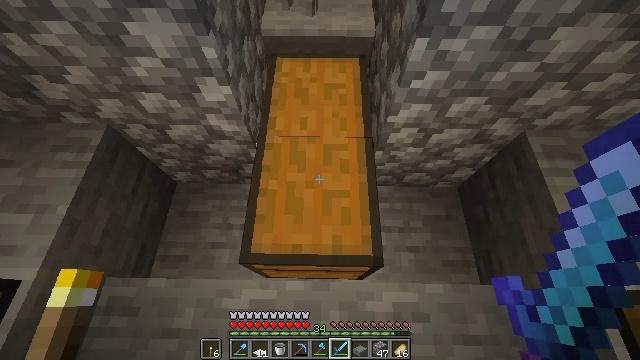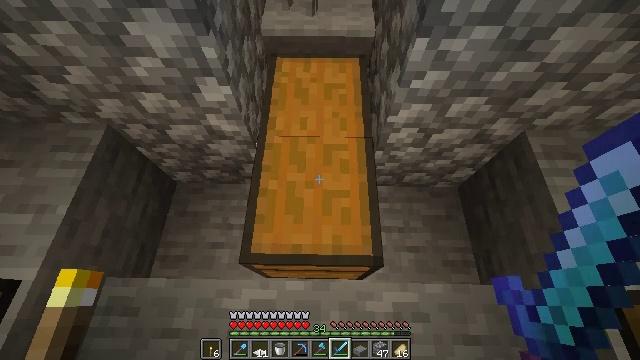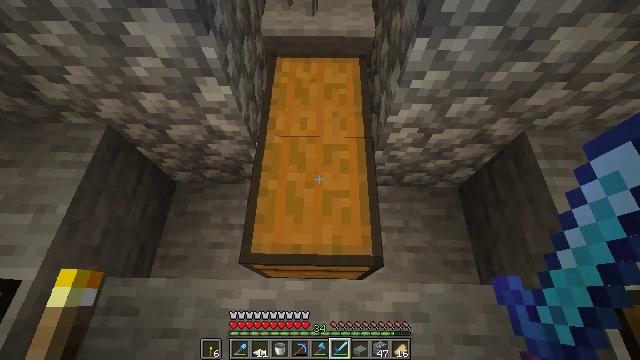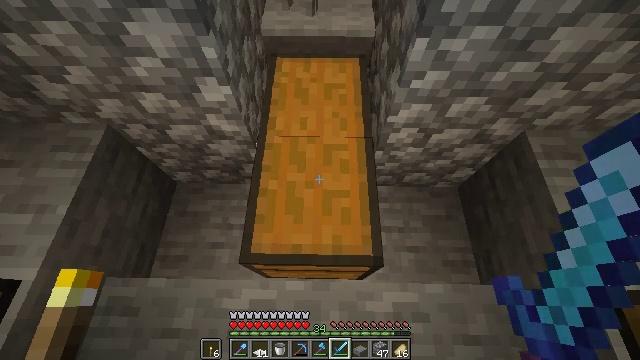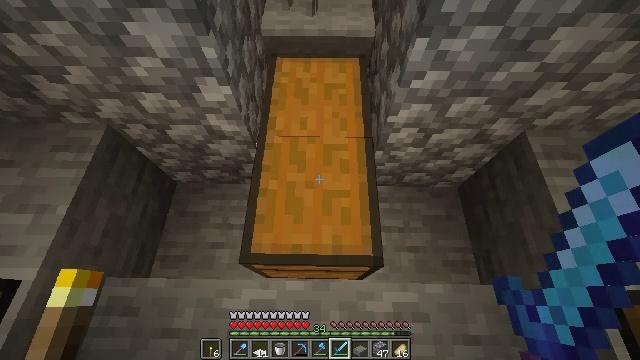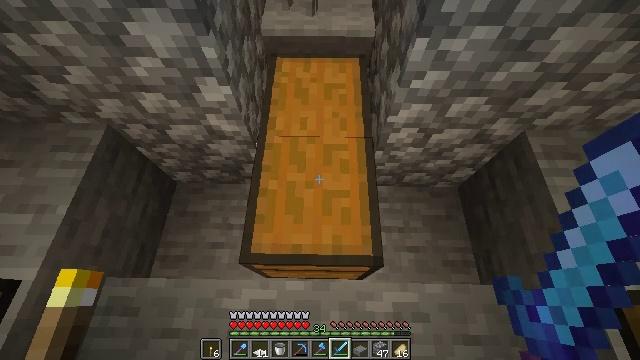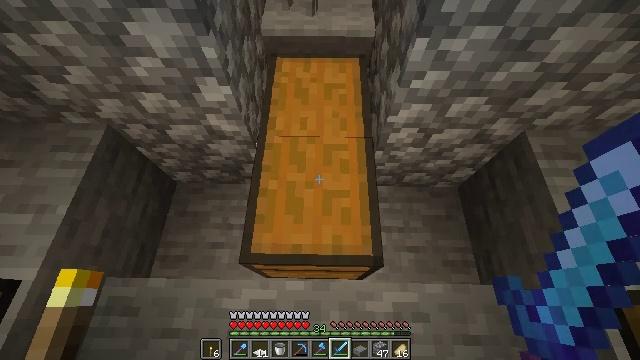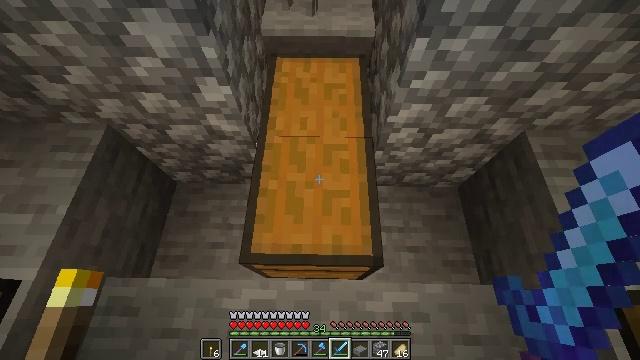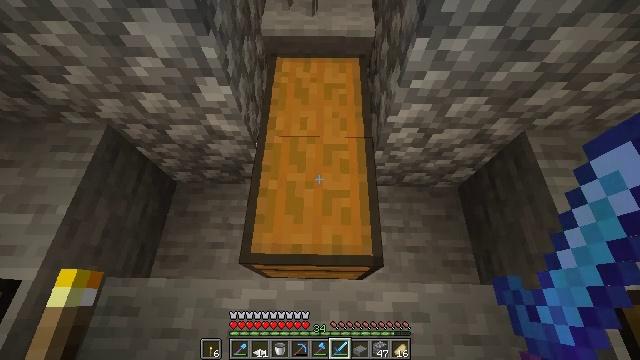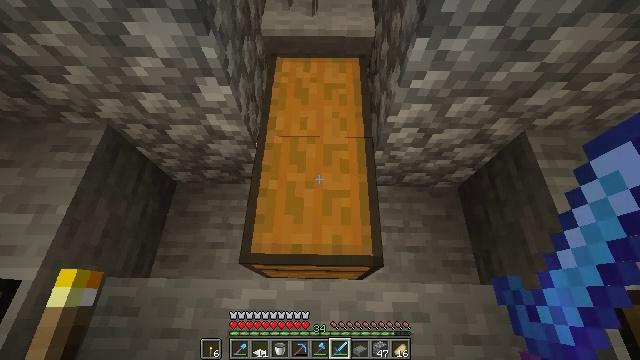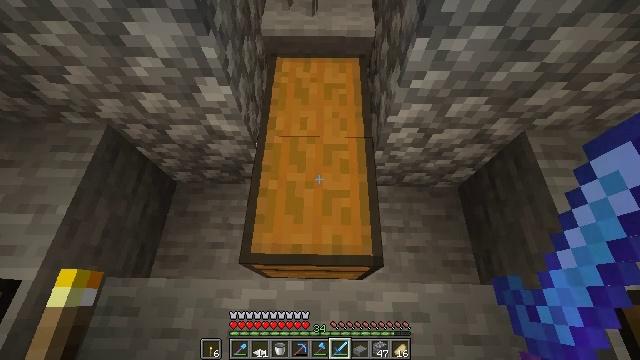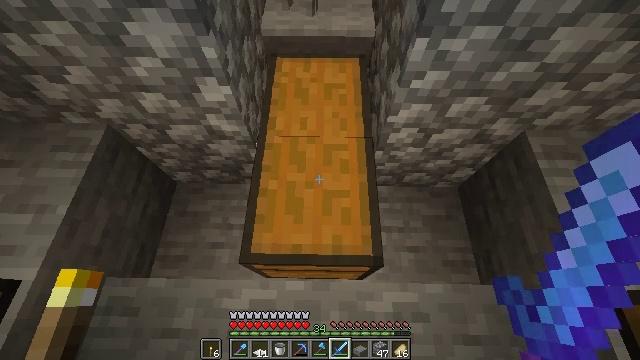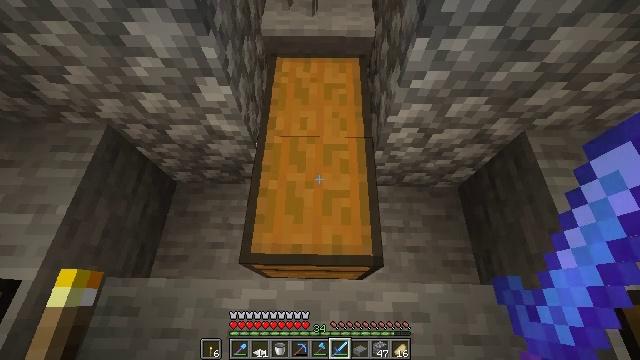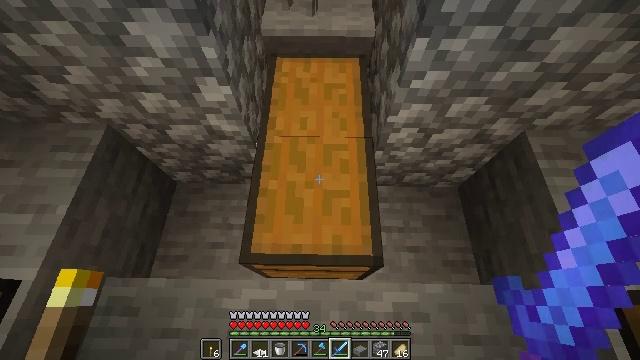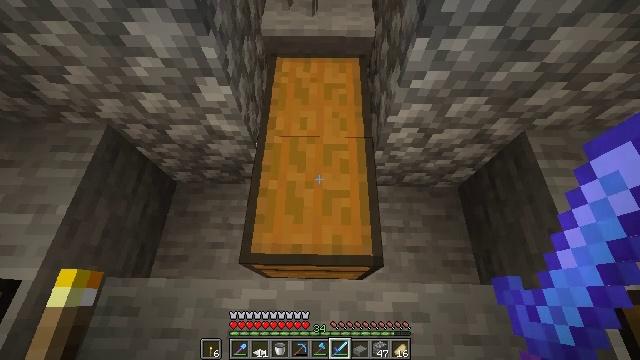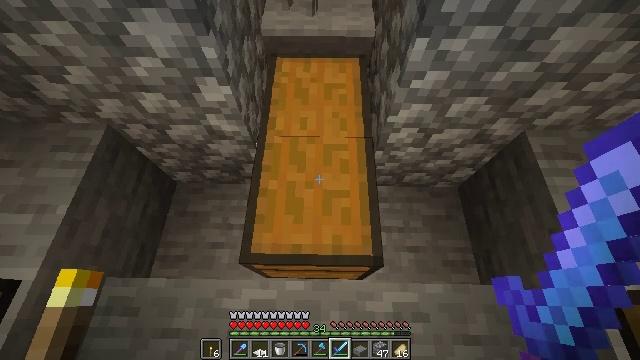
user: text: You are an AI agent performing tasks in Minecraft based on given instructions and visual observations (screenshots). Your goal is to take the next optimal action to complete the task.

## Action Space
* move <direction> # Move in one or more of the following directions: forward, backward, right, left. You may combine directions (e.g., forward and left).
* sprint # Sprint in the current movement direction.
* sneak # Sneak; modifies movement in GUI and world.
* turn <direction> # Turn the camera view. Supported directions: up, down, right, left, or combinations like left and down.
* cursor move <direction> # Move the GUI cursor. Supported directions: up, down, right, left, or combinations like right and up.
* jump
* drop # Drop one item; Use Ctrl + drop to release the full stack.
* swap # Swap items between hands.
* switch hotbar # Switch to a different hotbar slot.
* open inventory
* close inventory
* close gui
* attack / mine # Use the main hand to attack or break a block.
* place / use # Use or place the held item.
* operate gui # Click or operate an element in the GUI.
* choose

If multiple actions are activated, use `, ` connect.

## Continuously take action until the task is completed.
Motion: motion action
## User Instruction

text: Remove a diamond sword from the inventory.
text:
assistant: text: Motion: no_op
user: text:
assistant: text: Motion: no_op
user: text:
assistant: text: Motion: no_op
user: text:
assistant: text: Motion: no_op
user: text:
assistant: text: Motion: no_op
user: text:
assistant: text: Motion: no_op
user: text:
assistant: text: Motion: no_op
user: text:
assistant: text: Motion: no_op
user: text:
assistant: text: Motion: no_op
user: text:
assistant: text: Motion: no_op
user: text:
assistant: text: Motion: no_op
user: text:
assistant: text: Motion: no_op
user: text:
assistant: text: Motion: no_op
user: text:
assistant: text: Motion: no_op
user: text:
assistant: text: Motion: no_op
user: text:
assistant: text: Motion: no_op
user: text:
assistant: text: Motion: no_op
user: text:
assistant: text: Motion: no_op
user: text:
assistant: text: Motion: no_op
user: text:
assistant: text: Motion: no_op
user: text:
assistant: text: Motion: no_op
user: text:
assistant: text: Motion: no_op
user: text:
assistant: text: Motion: no_op
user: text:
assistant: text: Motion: no_op
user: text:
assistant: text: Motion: no_op
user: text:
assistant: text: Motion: no_op
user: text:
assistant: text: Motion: no_op
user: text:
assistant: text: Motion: no_op
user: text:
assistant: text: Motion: no_op
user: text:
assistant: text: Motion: no_op